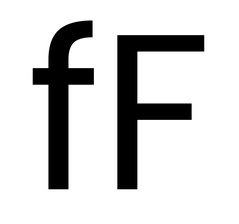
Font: Poppins-Regular